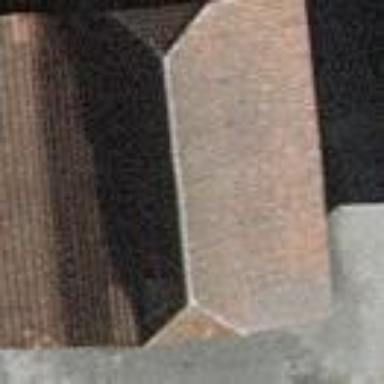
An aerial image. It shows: Rural barn.